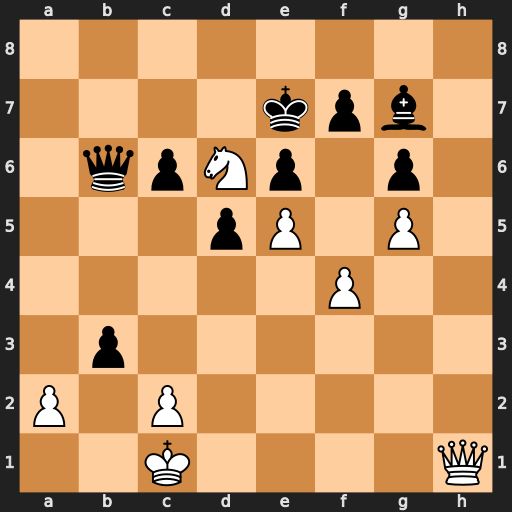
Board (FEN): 8/4kpb1/1qpNp1p1/3pP1P1/5P2/1p6/P1P5/2K4Q
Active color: w
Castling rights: -
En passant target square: -
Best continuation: Nc8+ Kd7 Nxb6+